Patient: sex F, age 47
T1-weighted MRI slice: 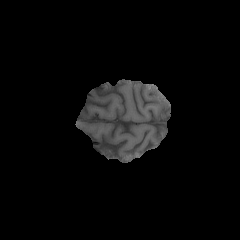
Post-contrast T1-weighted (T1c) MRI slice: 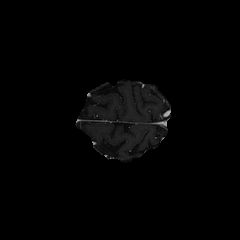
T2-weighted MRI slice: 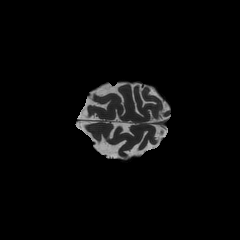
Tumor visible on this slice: no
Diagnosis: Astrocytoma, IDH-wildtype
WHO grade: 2